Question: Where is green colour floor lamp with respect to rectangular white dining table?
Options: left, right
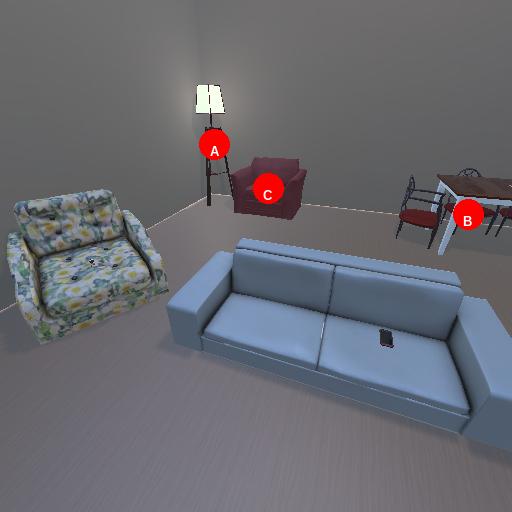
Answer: left